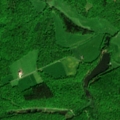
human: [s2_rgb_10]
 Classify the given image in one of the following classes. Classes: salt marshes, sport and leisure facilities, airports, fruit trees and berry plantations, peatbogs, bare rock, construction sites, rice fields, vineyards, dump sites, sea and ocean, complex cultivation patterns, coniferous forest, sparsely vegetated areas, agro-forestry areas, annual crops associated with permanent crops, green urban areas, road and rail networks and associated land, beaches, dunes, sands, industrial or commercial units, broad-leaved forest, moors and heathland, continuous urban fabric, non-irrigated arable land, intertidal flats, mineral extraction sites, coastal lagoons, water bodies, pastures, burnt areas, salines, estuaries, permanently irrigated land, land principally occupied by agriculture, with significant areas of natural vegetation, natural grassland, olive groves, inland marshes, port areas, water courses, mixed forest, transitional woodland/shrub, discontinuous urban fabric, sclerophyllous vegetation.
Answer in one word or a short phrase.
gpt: complex cultivation patterns, broad-leaved forest, mixed forest